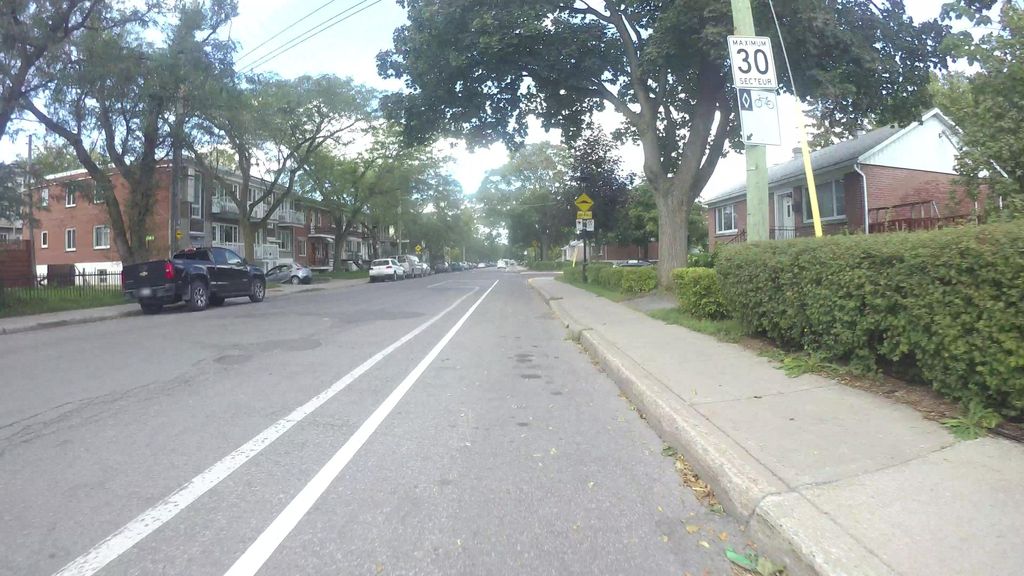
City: montreal